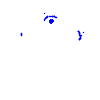
Particle: pion